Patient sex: F
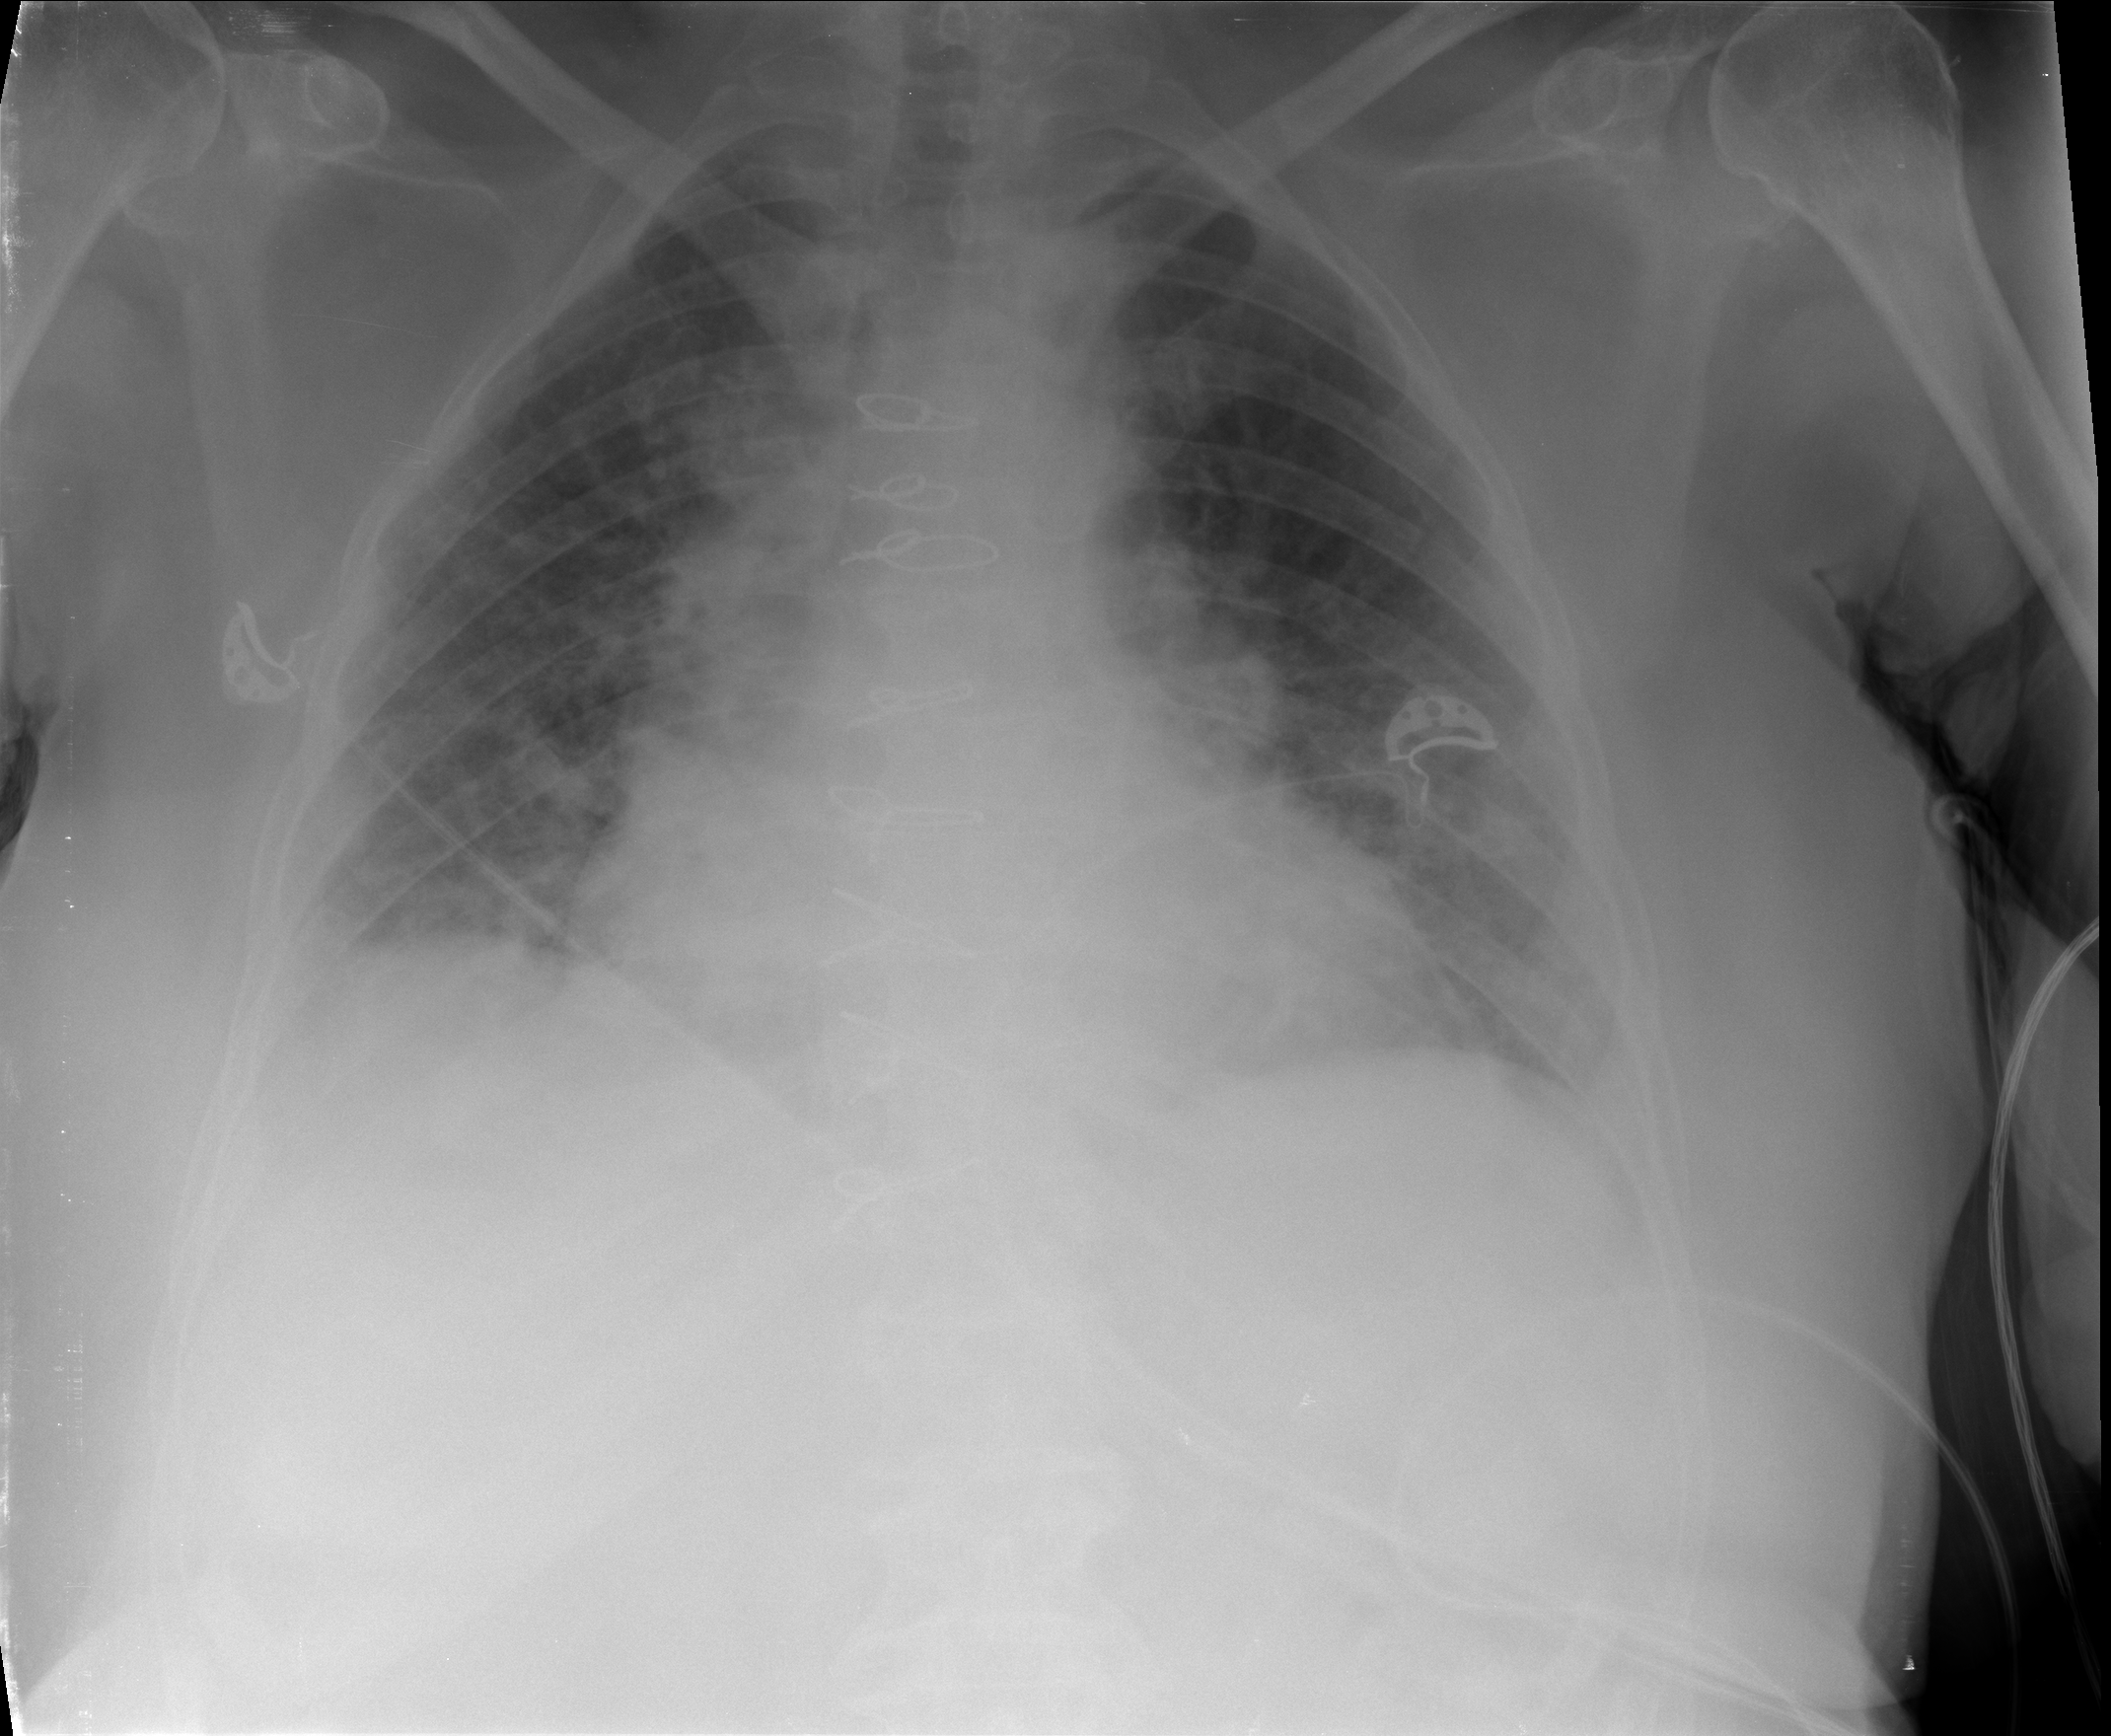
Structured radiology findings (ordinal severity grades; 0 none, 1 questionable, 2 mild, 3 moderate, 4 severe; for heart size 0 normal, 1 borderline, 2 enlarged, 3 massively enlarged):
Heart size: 2
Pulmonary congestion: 2
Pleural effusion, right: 2
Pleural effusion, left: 2
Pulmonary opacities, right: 2
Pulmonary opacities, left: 1
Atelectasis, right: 2
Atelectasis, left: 2